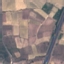
Land use / land cover class: PermanentCrop